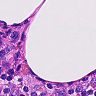
Metastatic tissue present: no